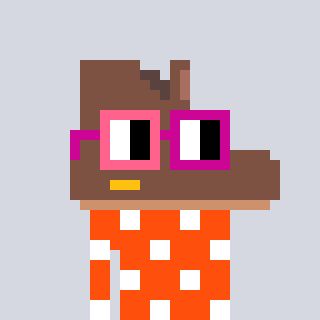
a pixel art character with square pink and red glasses, a boot-shaped head and a orange-colored body on a cool background